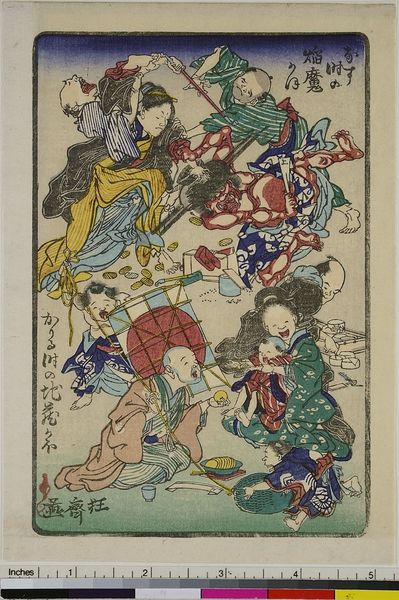
Titel: Sprichwort: Das Gesicht eines Heiligen, wenn man leiht, das Gesicht des Teufels, wenn man zurückgibt, aus der Serie: Einhundert Bilder von Kyosai
Künstler: Kawanabe Ky&#x14D;sai
Standort: Hamburg
Institution: Museum für Kunst und Gewerbe Hamburg
Schlagwörter: kämpfer, schale, theater, kinder, stock, holzschnitt, japan, grafik, schriftzeichen, gefäss, geschrei, geld, druckgraphik, druckgrafik, gestalten, fabelwesen, zeit, ungeheuer, farbholzschnitt, reuse, monster, spielkarte, fabeltier, samurai, fabeltiere, sprichwort, zwitterwesen, monstrum, edo, reproduktionen, druckerzeugnisse, asiatische kunst, sprichwörter, dämon, enma, übermäßigkeit